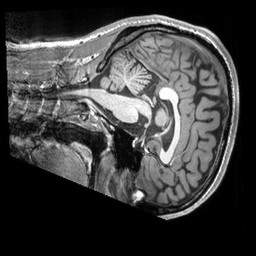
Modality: T1w
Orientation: sagittal
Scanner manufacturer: siemens
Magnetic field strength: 3 T
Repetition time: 2.53 s
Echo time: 0.00298 s